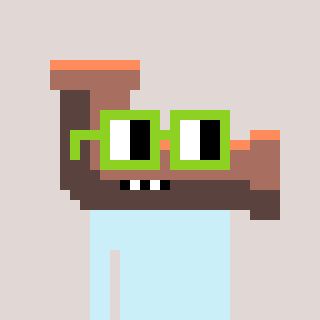
a pixel art character with square light green glasses, a pipe-shaped head and a bluegrey-colored body on a warm background